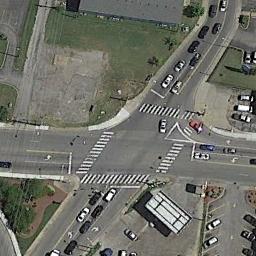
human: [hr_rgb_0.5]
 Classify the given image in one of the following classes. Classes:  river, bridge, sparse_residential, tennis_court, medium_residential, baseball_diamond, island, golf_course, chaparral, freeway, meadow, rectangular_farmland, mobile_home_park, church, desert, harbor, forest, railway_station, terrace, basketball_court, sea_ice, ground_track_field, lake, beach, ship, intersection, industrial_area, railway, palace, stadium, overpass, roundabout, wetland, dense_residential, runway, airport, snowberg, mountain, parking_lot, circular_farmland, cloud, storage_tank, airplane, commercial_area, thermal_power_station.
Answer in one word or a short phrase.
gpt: intersection